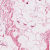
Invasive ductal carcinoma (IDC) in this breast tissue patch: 0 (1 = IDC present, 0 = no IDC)